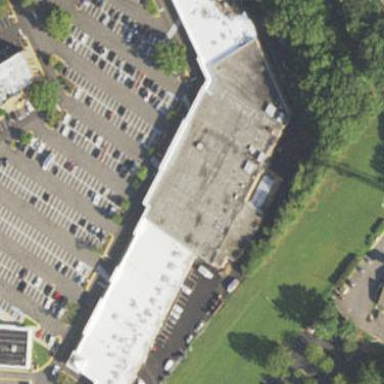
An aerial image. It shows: Retail building.